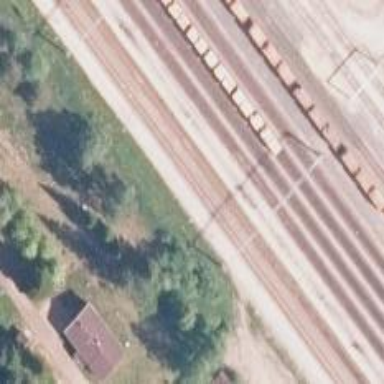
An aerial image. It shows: Railway track with continuous electrified contact lines.